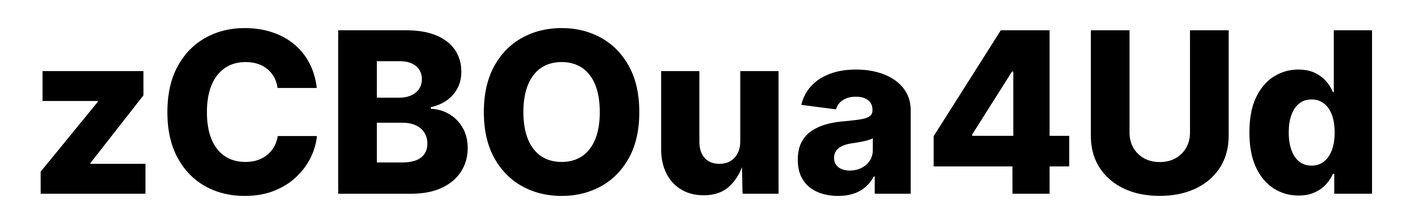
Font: Inter_ExtraBold